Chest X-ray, PA view. Patient: 35 years old, sex F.
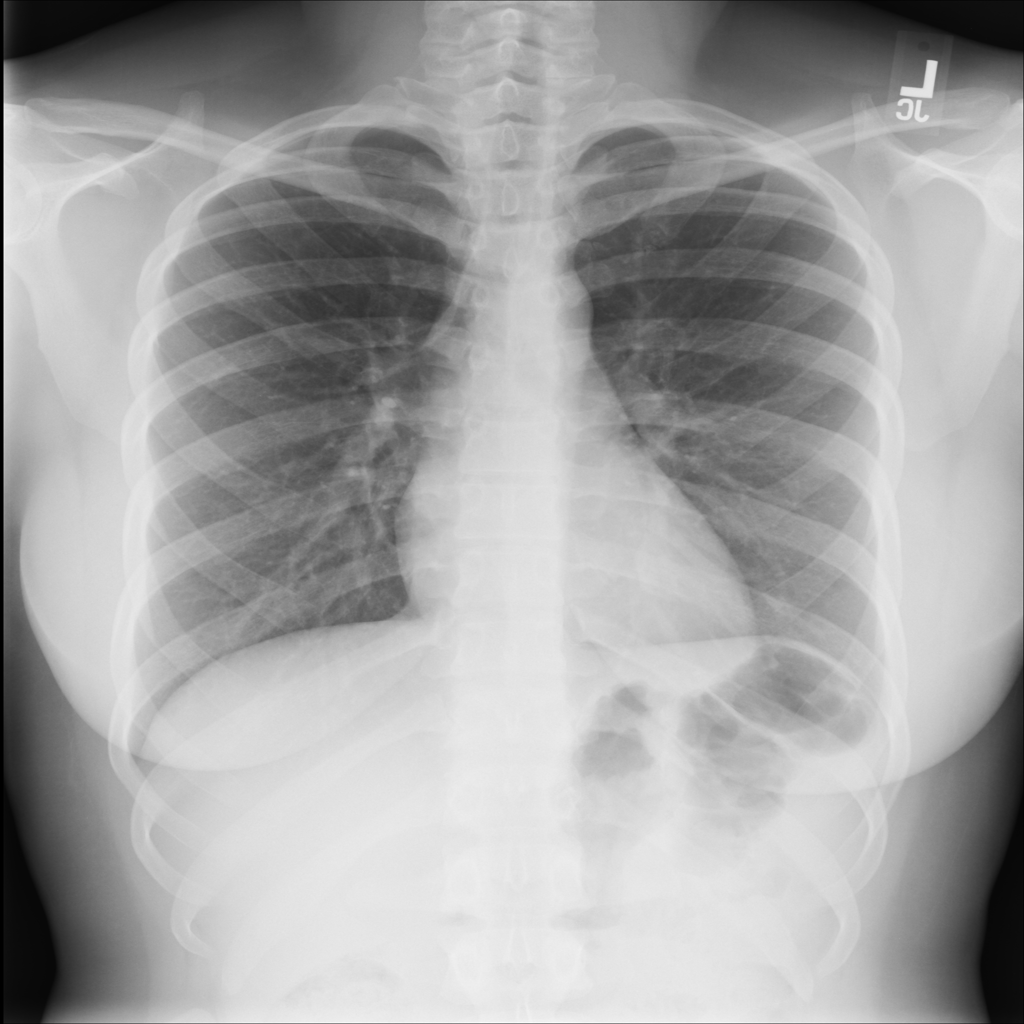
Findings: No Finding